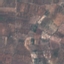
Land use / land cover class: PermanentCrop